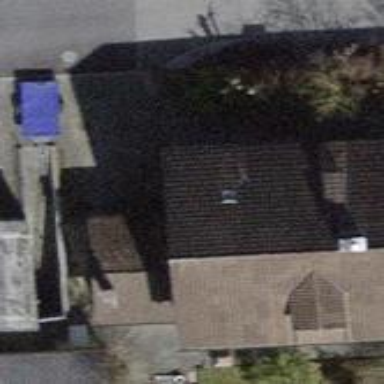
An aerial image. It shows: Gabled roof on residential building.